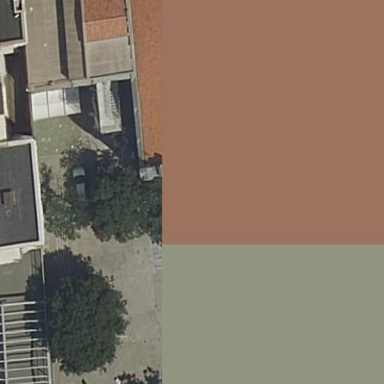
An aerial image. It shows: School.